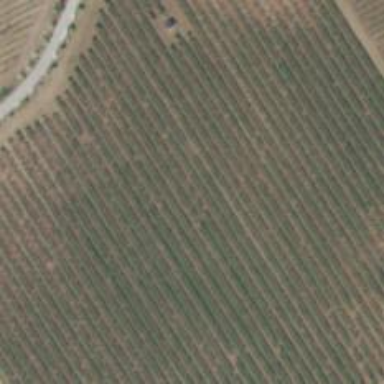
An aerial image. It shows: Vineyard with grape crops.